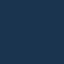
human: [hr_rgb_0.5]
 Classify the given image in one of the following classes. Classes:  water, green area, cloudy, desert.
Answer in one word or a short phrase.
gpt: water